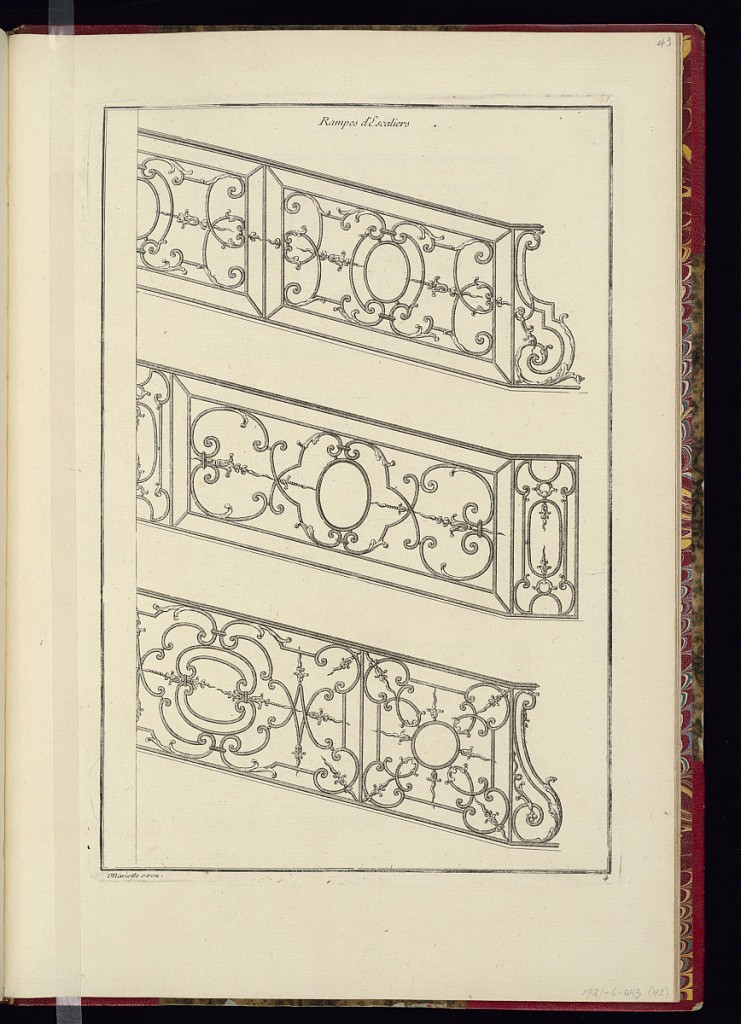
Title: Rampes d'Escaliers
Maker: Jean Mariette, French, 1660–1742
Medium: Etching and engraving on paper
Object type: Print
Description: Three ornamental stair railing designs stacked vertically. The designs feature open metalwork, with scrolling bands and leaves. The plate is numbered but not signed.